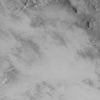
Atmospheric dust classification: not_dusty